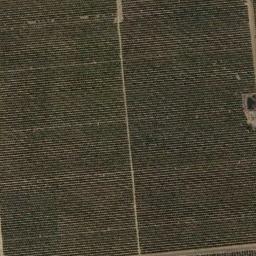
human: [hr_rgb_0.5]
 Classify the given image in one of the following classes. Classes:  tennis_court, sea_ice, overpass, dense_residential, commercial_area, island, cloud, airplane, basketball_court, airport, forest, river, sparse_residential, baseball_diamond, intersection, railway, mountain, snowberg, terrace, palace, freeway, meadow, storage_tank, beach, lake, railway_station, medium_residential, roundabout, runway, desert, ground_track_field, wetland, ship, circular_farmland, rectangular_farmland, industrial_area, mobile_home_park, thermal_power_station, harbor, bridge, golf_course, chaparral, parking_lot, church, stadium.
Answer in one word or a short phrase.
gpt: rectangular_farmland